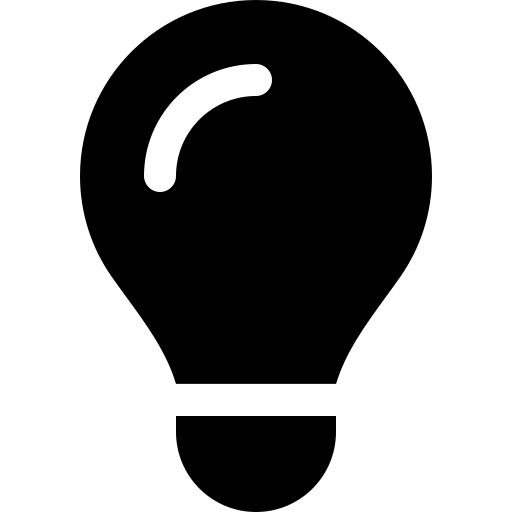
Tags: icon, FontAwesome, fa-icon, solid, lightbulb